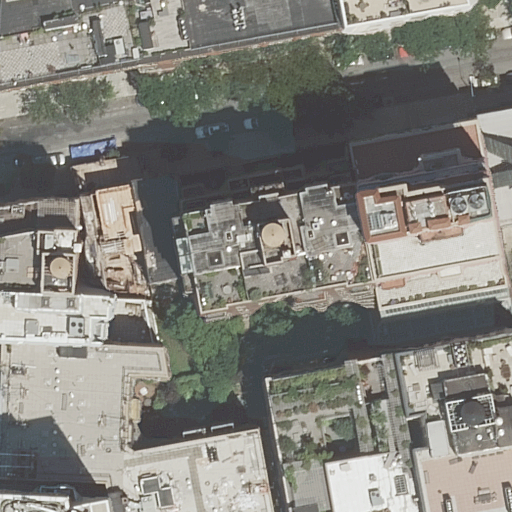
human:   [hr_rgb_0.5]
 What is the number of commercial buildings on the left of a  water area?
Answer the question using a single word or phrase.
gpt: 0

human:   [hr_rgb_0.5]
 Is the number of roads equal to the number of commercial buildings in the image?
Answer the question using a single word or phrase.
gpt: no

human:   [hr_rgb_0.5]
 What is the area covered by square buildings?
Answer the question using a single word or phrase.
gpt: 0m2

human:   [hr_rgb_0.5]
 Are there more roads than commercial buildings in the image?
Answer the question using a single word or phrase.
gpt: yes

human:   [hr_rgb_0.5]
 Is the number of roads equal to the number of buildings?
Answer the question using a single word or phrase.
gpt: no

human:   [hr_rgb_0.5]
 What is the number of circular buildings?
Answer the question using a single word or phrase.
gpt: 0

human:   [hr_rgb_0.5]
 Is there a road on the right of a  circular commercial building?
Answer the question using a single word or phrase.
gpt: no

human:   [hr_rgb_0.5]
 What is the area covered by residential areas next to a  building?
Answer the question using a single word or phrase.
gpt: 1382m2

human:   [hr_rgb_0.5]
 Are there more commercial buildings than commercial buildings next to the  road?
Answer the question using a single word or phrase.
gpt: no

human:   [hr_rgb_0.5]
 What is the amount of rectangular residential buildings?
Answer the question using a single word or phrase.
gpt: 10

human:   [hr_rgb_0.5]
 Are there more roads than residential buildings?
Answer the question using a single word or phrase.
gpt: no

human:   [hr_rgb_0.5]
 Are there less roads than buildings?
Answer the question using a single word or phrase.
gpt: yes

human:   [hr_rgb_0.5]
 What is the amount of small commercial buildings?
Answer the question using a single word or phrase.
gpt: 0

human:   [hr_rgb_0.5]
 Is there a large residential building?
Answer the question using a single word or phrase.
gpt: yes

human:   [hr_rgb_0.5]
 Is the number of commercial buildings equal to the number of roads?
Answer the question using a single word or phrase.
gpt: no

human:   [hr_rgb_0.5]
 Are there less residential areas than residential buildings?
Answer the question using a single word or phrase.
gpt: yes

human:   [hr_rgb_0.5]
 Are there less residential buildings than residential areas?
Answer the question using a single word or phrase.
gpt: no

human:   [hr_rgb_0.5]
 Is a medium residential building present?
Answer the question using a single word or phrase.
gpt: yes

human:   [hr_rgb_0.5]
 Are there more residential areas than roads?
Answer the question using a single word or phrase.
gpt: no

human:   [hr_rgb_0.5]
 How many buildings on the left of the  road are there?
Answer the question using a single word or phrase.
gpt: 5

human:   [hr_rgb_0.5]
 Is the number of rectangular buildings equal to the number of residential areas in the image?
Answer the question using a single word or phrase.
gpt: no

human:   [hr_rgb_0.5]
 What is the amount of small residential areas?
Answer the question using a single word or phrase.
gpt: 0

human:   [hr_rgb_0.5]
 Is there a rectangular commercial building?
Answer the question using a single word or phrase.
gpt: no

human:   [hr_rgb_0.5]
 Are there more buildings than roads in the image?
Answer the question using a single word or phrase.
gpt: yes

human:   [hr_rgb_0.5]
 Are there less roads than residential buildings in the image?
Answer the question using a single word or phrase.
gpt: yes

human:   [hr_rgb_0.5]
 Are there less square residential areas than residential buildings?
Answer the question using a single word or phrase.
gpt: yes

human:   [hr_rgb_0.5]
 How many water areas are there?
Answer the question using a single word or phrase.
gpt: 0

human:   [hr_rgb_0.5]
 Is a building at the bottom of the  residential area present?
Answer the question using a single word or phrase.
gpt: no

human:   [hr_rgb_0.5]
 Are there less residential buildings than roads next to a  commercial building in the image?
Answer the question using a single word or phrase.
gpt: no

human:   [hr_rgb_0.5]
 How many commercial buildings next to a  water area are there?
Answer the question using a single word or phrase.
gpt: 0

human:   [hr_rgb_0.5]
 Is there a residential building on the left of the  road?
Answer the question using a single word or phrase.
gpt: yes

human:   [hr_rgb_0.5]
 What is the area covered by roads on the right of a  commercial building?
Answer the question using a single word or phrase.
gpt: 0m2

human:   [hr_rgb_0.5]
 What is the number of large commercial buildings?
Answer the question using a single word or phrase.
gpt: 0

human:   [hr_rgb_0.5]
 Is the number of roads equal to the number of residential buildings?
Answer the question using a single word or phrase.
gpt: no

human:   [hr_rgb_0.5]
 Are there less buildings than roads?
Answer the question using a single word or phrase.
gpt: no

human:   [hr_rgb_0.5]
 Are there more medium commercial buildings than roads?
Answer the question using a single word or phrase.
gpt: no